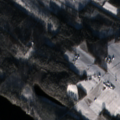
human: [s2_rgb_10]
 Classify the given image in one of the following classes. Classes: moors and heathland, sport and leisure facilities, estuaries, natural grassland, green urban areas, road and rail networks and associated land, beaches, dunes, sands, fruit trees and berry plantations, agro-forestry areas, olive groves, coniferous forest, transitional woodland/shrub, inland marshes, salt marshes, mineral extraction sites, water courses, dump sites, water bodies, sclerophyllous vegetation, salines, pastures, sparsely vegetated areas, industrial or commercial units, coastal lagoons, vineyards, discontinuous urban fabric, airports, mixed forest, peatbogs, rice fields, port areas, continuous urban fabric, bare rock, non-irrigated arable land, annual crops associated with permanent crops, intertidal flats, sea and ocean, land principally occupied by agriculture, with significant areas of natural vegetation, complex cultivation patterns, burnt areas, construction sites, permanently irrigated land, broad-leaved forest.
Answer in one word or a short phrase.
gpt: non-irrigated arable land, coniferous forest, mixed forest, water bodies